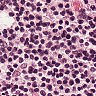
Metastatic tissue present: no